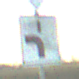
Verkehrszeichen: VerlaufVorfahrtsstrasse5
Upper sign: Vorfahrtsstrasse
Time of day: SunriseSunset
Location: Outdoor (Nature)
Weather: PartlyCloudy
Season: NotSpecified
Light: Natural